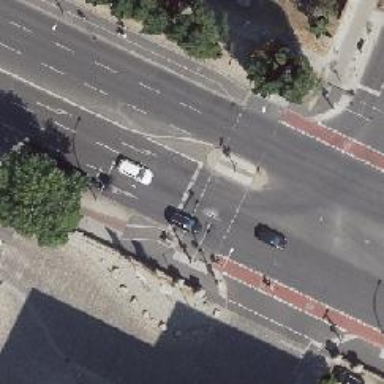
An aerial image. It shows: Cycleway with red asphalt surface.